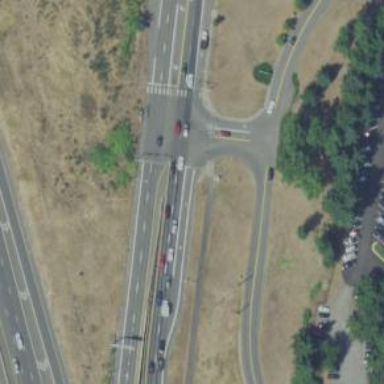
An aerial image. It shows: Tertiary road with sidewalk on the left.